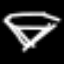
Label: diamond